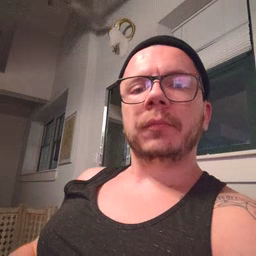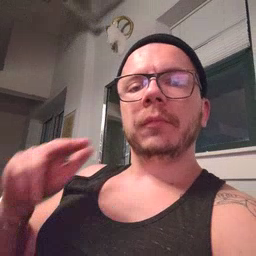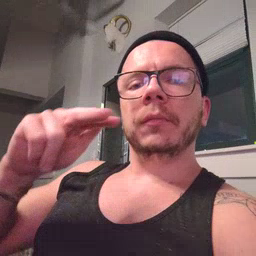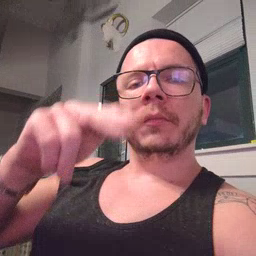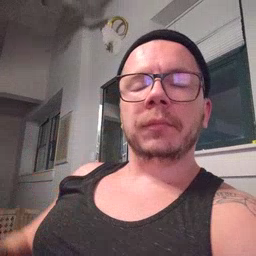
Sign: helicopter